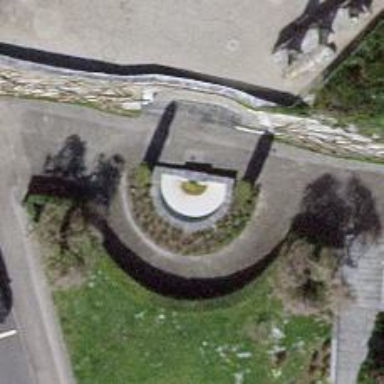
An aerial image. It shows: Beautiful fountain.